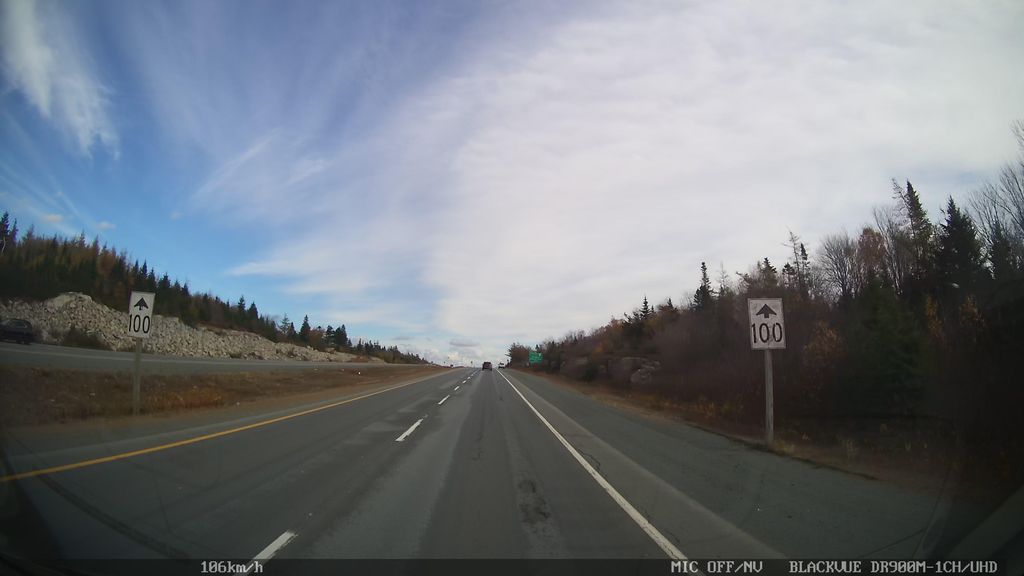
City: halifax